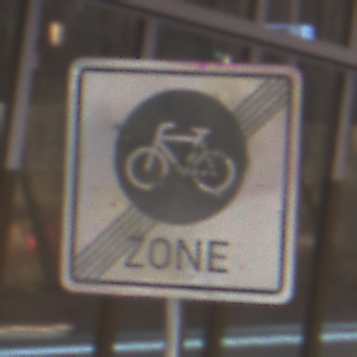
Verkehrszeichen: EndeFahrradzone
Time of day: NotSpecified
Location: Indoor (Urban)
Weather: NotSpecified
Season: NotSpecified
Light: Artificial